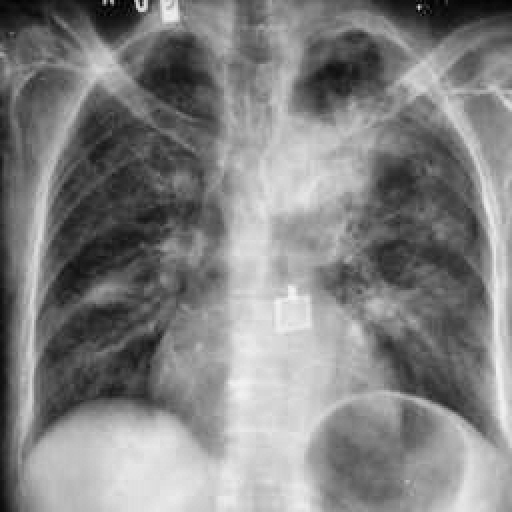
Finding: TUBERCULOSIS